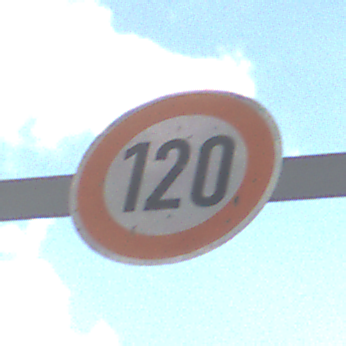
Verkehrszeichen: Geschwindigkeit120
Umgebung: Outdoor, Nature
Tageszeit: MorningAfternoon
Wetter: PartlyCloudy
Licht: Natural
Jahreszeit: NotSpecified
Kontrast: HighContrast